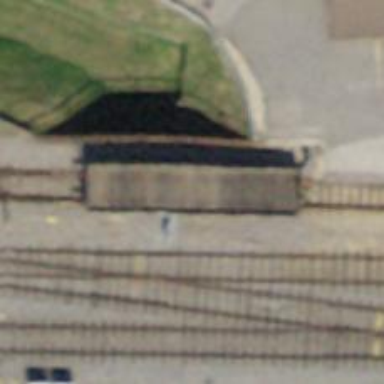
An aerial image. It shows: Railway switch.